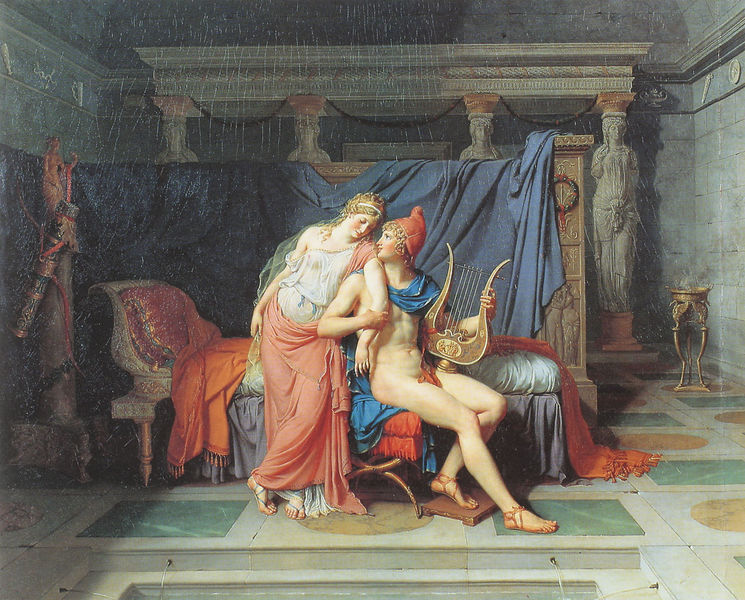
Titel: Die Liebenden Paris und Helena
Künstler: Jacques-Louis David
Institution: Paris, Musée du Louvre
Schlagwörter: blau, gemälde, mann, nackt, baden, grün, sitzen, frau, marmor, orange, säulen, rot, tuch, mütze, stehen, vorhang, gewand, gold, decke, paar, musik, kontrast, bogen, kissen, musikinstrument, muse, bett, sandalen, antike, fliesen, rom, antik, tempel, laute, harfe, lyra, leier, köcher, feigenblatt, phrygische mütze